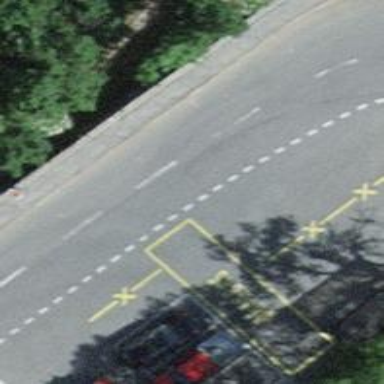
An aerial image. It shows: Public transport stop position.